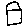
Label: house